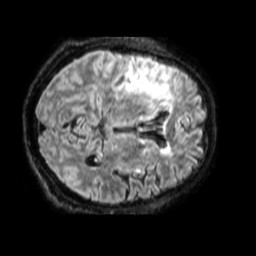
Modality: FLAIR
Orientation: axial
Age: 62
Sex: male
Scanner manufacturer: philips
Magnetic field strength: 1.5 T
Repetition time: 4.8 s
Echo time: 0.3364 s